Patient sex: M
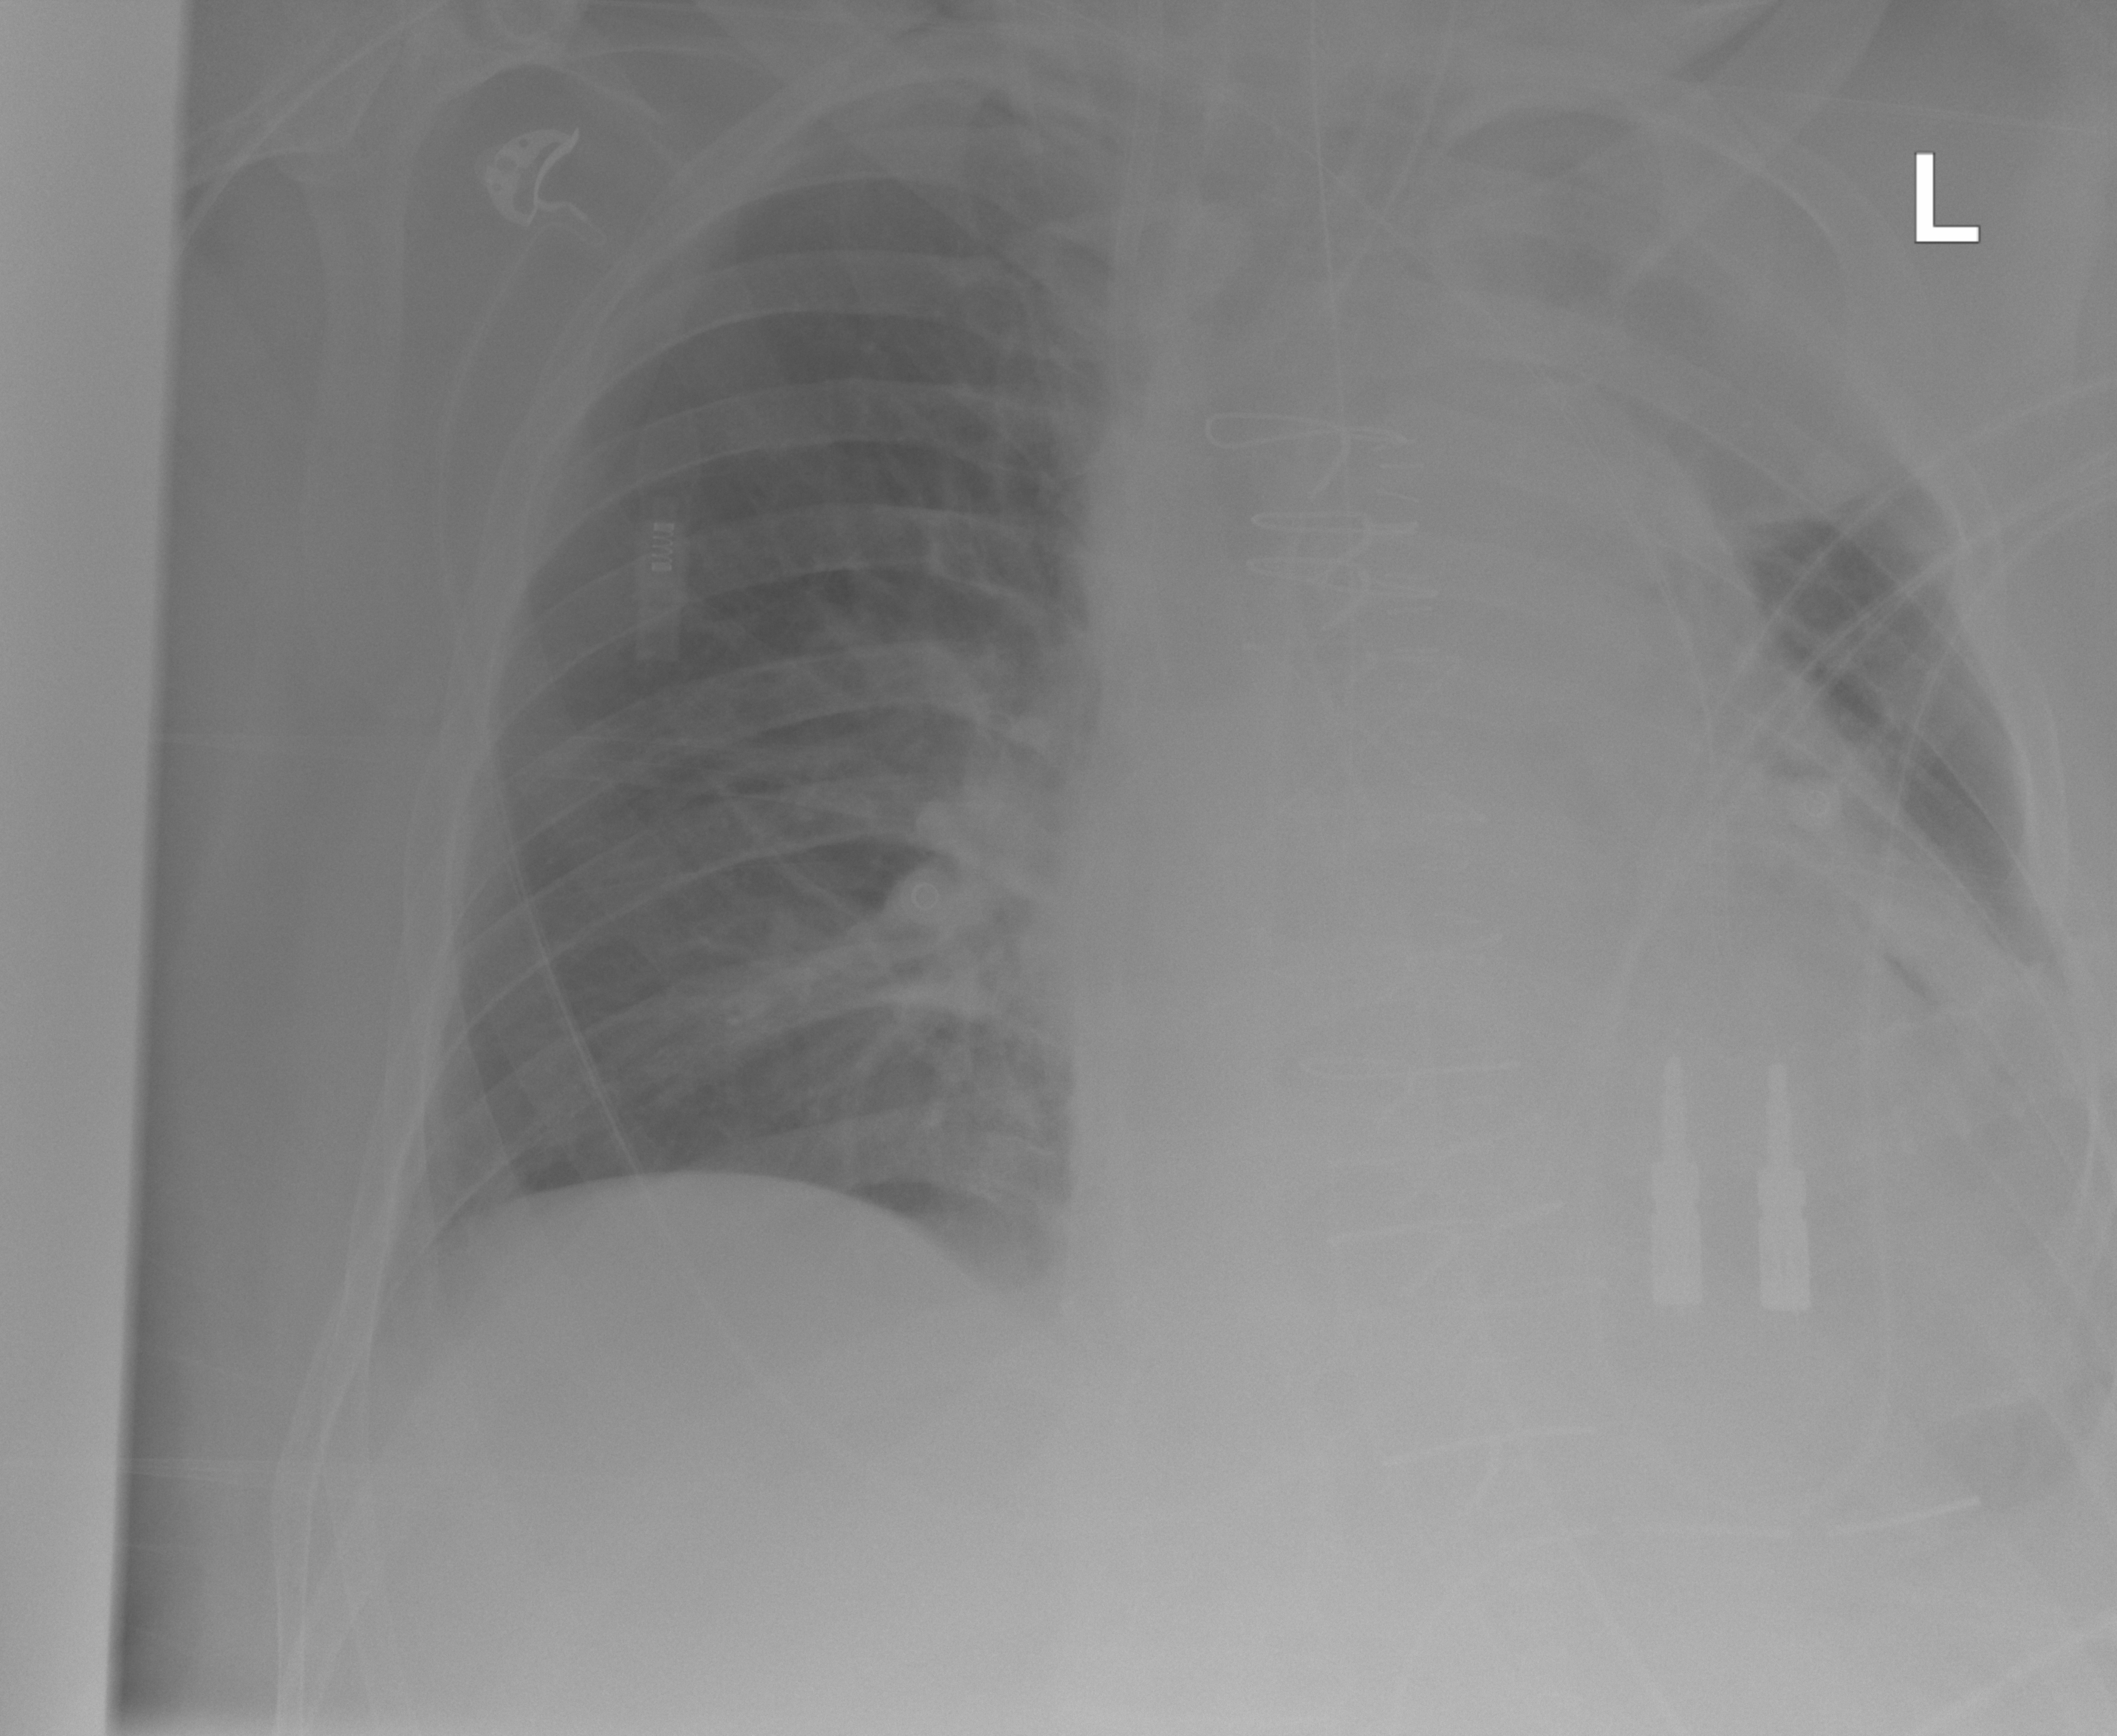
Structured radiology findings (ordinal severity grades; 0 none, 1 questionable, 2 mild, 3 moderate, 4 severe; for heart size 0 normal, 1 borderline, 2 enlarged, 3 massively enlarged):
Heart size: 3
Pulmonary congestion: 2
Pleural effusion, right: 0
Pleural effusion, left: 1
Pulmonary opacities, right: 0
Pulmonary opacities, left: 2
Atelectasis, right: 2
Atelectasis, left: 0